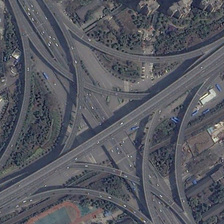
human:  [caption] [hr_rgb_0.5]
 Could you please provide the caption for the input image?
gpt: many green trees are near a viaduct .

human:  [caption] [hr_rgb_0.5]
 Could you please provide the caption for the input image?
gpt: many green trees are near a viaduct .

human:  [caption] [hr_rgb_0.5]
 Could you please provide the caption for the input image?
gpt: many cars come and go busily on the viaduct .

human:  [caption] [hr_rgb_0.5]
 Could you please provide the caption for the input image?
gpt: many cars come and go busily on the viaduct .

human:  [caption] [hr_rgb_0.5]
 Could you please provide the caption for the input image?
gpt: many green trees are near a viaduct .